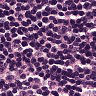
Metastatic tissue present: no